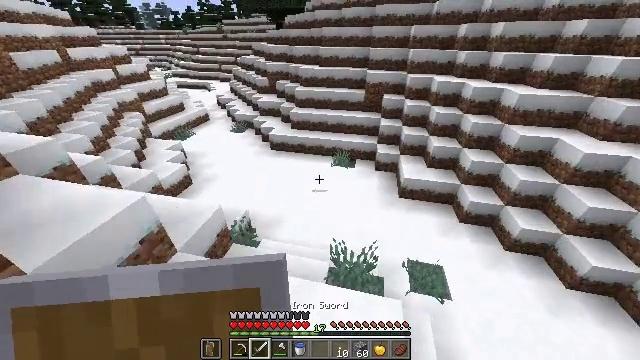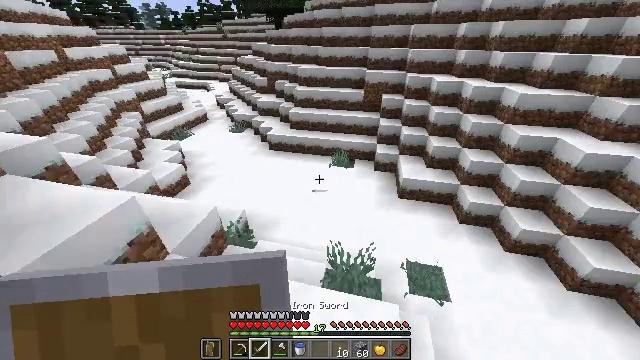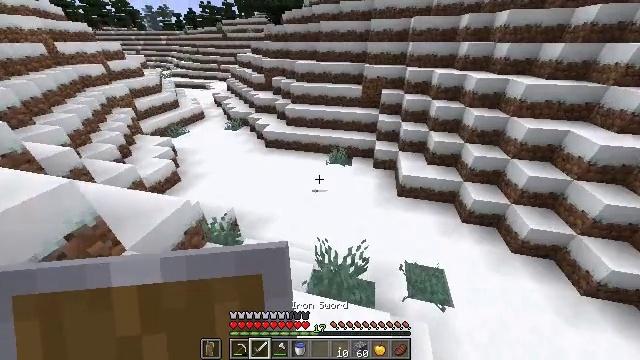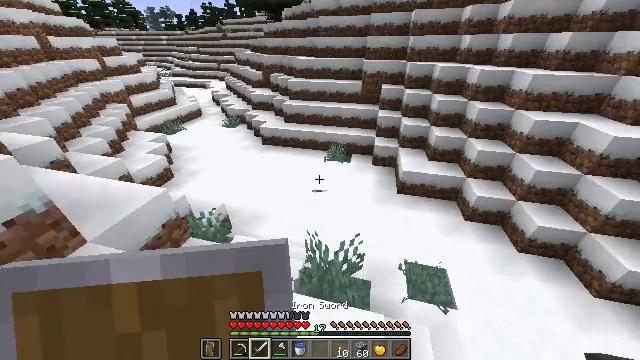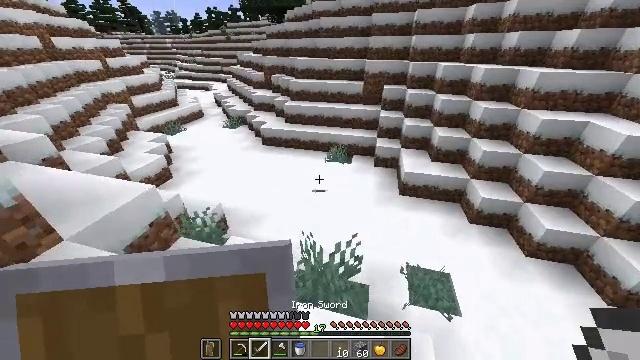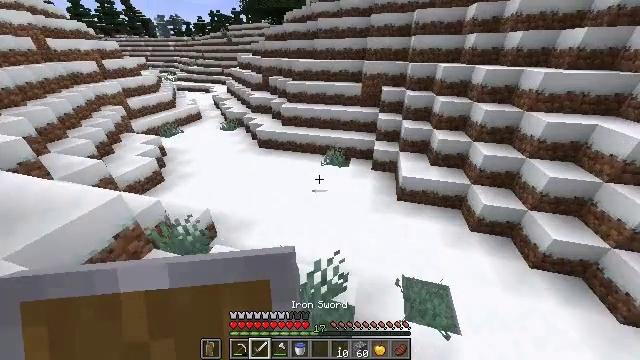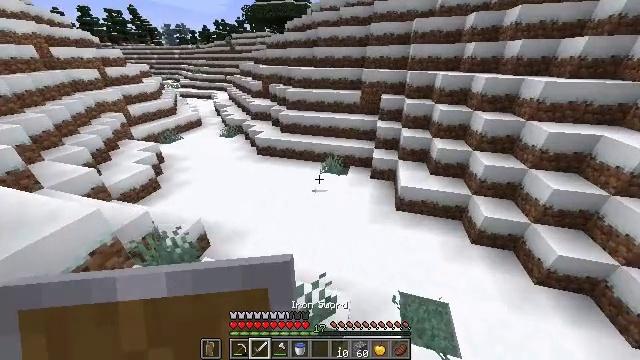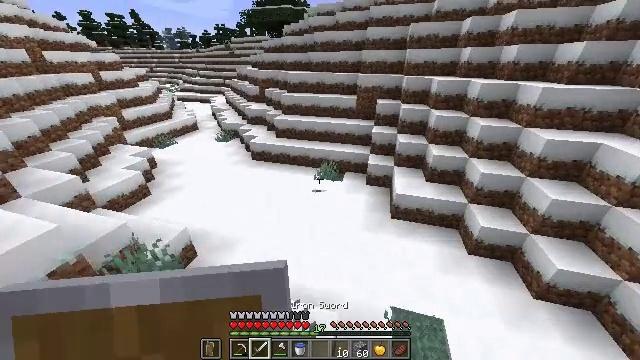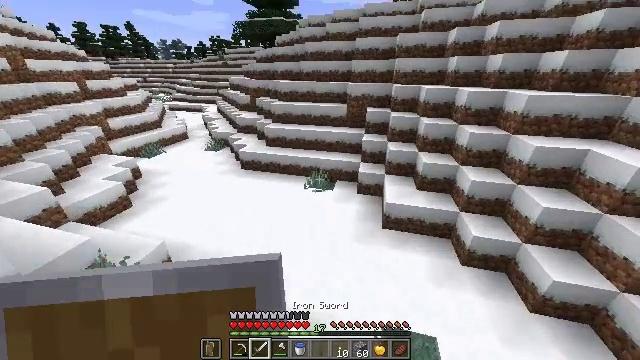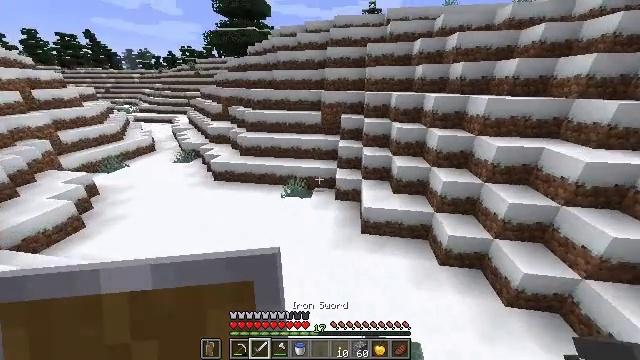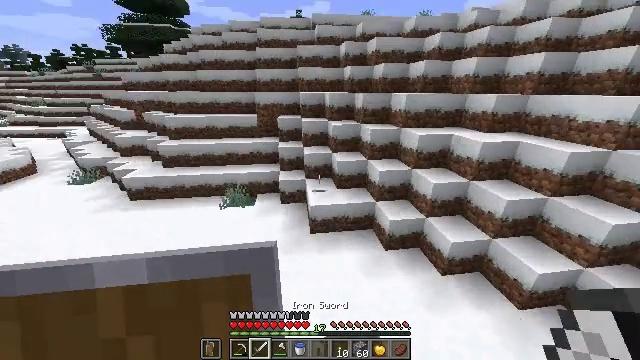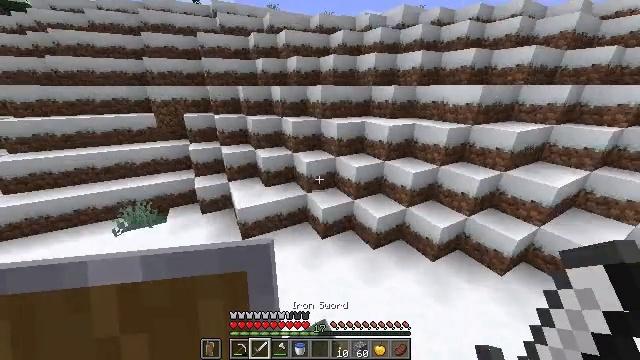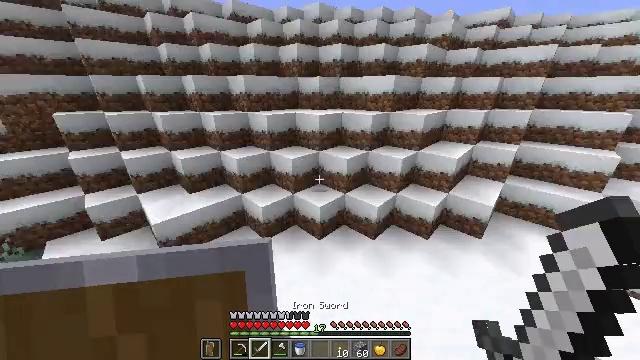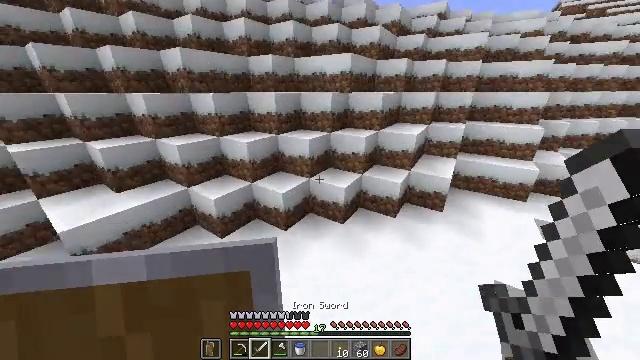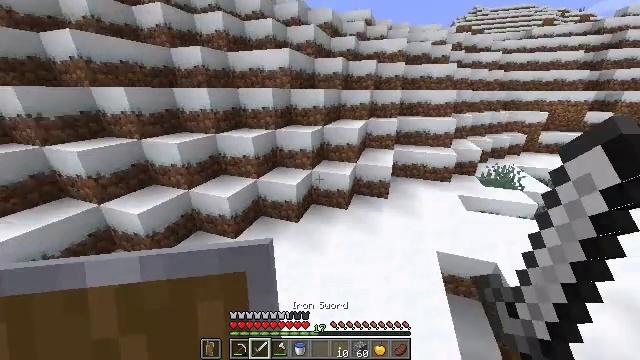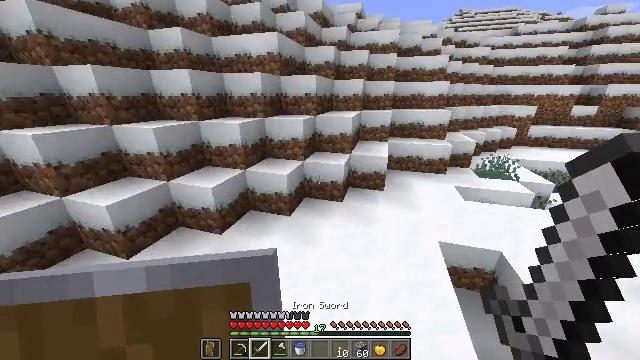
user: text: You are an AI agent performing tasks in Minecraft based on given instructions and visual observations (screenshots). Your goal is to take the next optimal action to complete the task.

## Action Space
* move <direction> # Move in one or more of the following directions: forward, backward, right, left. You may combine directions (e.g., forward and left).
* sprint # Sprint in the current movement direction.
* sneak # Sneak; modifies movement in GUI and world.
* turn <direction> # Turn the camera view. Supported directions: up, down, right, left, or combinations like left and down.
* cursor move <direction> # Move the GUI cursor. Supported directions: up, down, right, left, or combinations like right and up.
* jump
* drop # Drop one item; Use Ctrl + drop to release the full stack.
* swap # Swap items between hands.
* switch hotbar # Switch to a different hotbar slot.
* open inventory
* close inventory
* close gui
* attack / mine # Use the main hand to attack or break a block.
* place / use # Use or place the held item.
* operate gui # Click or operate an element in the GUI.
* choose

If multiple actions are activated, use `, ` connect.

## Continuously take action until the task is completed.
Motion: motion action
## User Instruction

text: Mine light gray carpet.
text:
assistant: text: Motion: move forward and move right
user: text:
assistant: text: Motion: move forward and move right
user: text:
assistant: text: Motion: move forward and move right
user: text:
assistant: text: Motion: move forward and move right
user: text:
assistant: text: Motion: move forward and move right
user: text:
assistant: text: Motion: move forward and move right, turn up
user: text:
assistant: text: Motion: move forward and move right
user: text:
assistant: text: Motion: move forward and move right, turn right and up
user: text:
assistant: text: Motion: move forward and move right, turn right and up
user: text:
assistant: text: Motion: move forward and move right, turn right and up
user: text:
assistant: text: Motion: move forward and move right, sprint, turn right
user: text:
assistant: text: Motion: move forward and move right, sprint, turn right
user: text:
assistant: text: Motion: move forward and move right, sprint, turn right
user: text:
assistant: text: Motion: move forward and move right, sprint, turn right
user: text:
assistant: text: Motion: move forward and move right, sprint, turn right
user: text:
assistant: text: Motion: move forward, sprint
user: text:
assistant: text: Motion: move forward, sprint
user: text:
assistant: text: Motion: move forward, sprint
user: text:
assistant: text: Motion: move forward, sprint
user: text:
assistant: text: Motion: move forward, sprint, jump
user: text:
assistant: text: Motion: move forward, sprint, turn left, jump
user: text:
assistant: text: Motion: move forward, sprint, turn left, jump
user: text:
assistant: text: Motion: move forward, sprint, jump
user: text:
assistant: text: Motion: move forward, sprint, jump
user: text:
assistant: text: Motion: move forward, sprint, jump
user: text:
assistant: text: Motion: move forward, sprint, jump
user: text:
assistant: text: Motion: move forward, sprint, jump
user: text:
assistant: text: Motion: move forward, sprint, jump
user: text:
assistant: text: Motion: move forward, sprint, jump
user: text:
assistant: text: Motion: move forward, sprint, jump